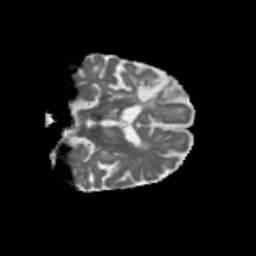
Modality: MD
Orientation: coronal
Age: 75
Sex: male
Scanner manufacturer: siemens
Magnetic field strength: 3 T
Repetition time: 5.47 s
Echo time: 0.0854 s